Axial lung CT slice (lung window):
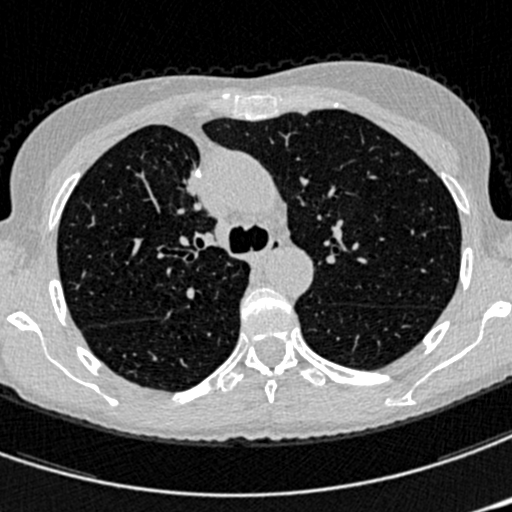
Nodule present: no